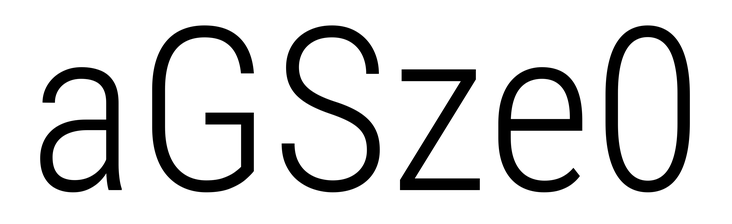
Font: Roboto_Condensed_Light